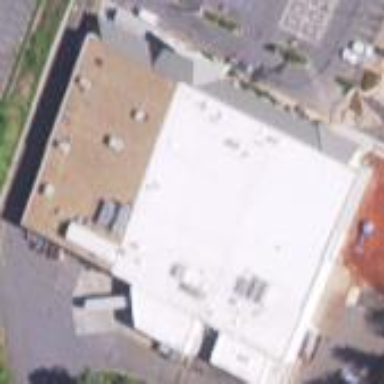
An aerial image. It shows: Retail building housing supermarket.